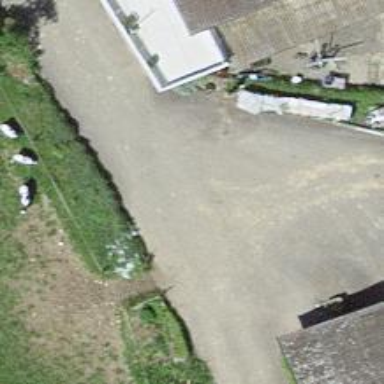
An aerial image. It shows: Farm shop.